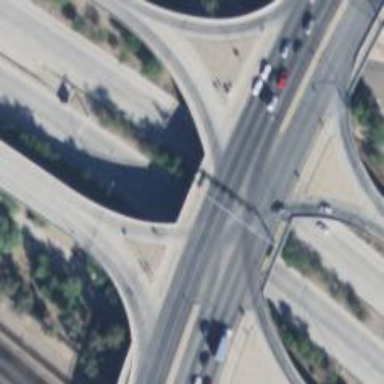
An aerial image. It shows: Trunk_link highway on bridge.